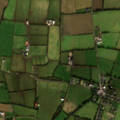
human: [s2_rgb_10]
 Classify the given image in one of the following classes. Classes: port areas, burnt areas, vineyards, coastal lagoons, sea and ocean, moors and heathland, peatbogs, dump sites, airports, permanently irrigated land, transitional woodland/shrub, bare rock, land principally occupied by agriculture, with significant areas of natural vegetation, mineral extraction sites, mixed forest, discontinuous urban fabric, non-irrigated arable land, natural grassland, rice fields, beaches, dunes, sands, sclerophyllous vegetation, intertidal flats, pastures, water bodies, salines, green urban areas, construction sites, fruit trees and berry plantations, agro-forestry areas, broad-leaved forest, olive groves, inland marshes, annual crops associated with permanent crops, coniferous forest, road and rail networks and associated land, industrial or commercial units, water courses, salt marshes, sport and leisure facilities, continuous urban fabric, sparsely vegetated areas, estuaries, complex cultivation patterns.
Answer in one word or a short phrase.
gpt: non-irrigated arable land, pastures